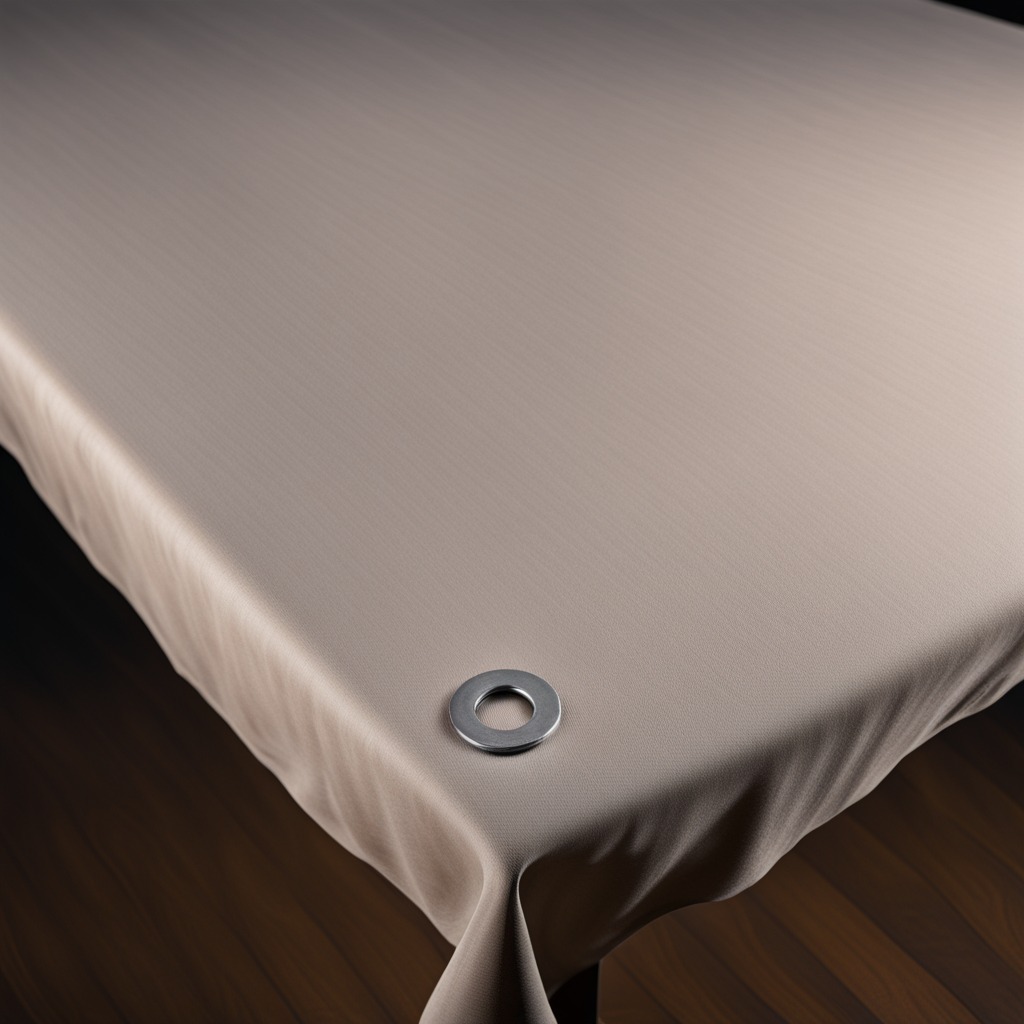
A flat metal washer lying on a wooden table in a workshop at night.